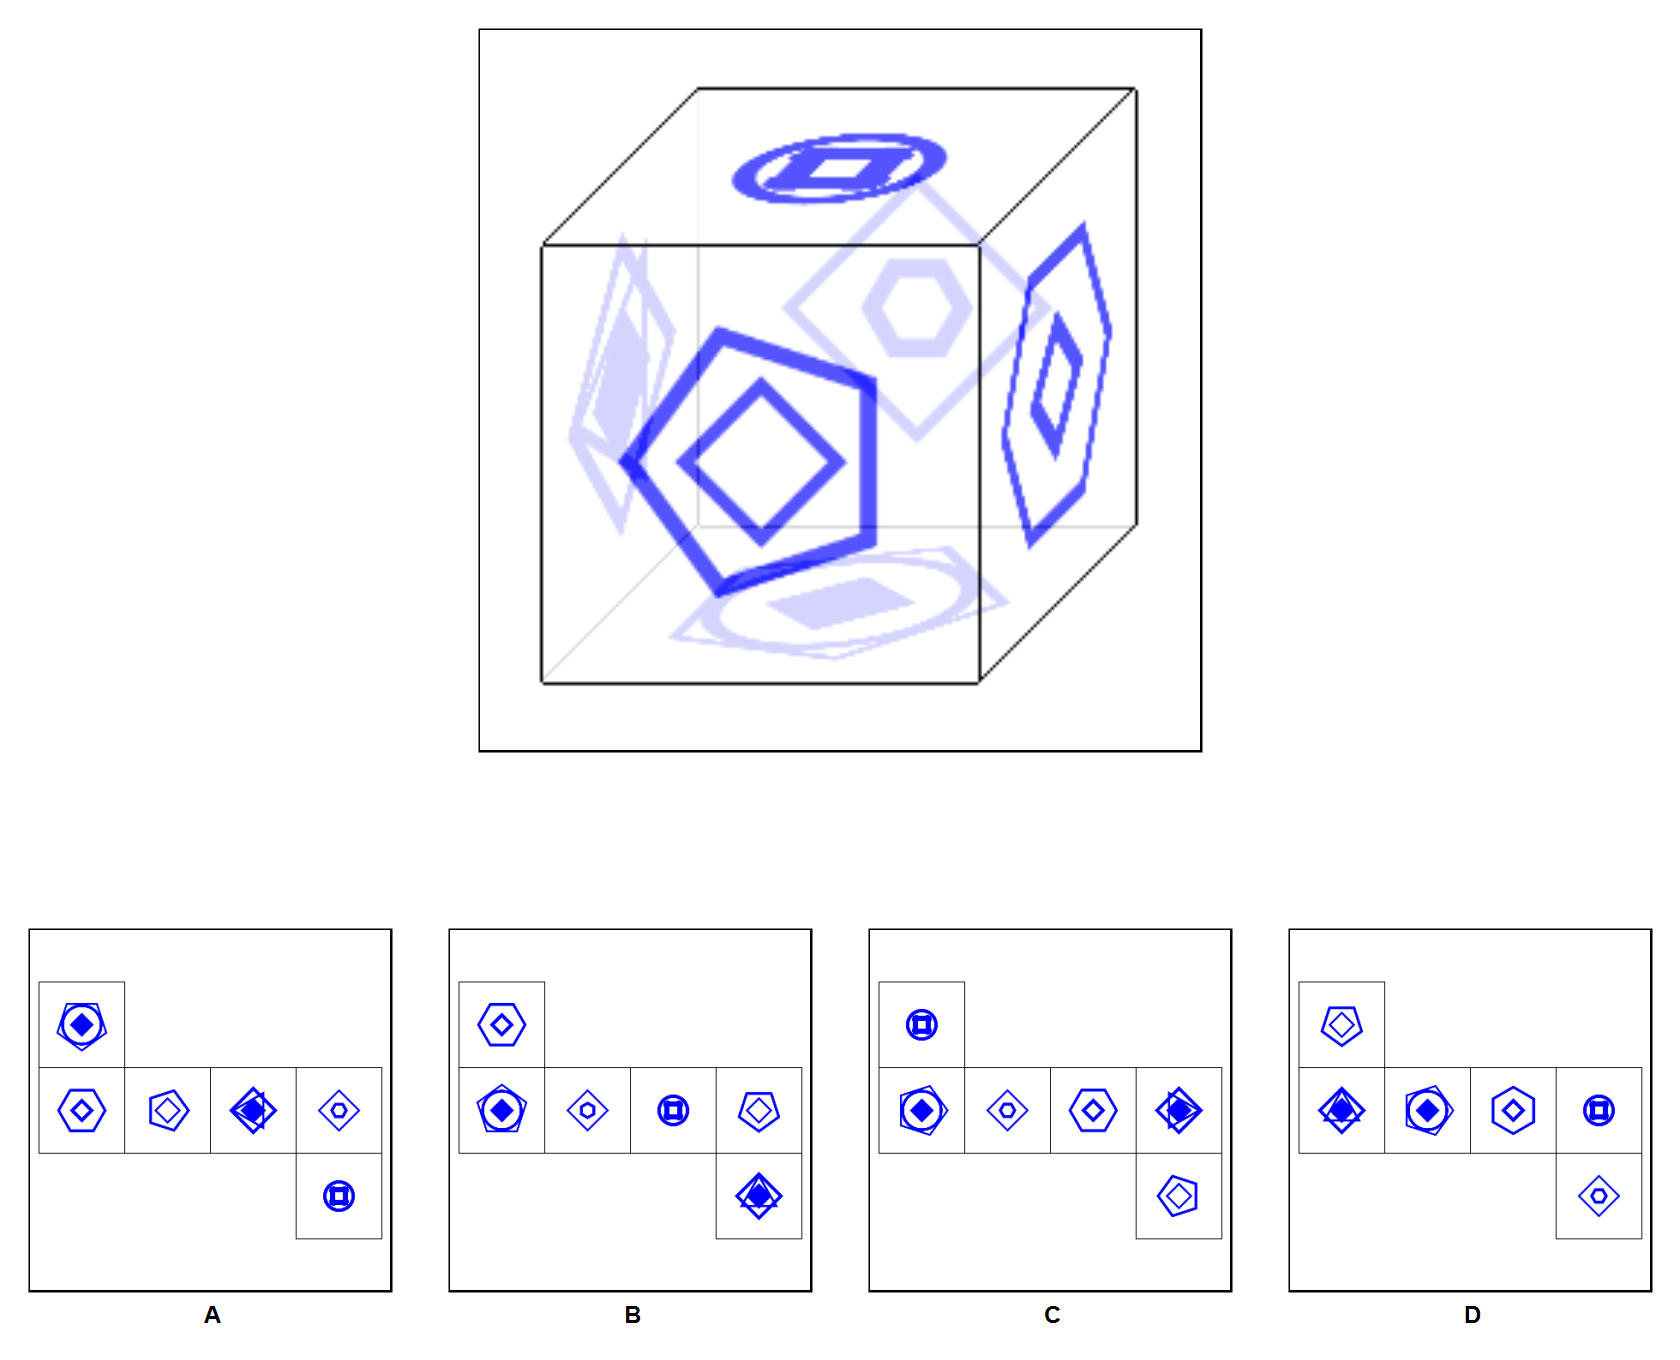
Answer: C